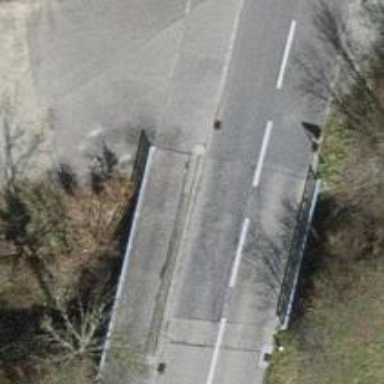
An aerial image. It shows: Tertiary road passing over bridge.